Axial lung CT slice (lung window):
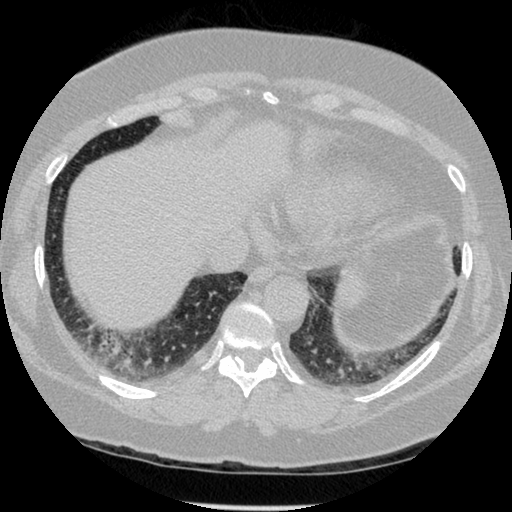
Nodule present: no